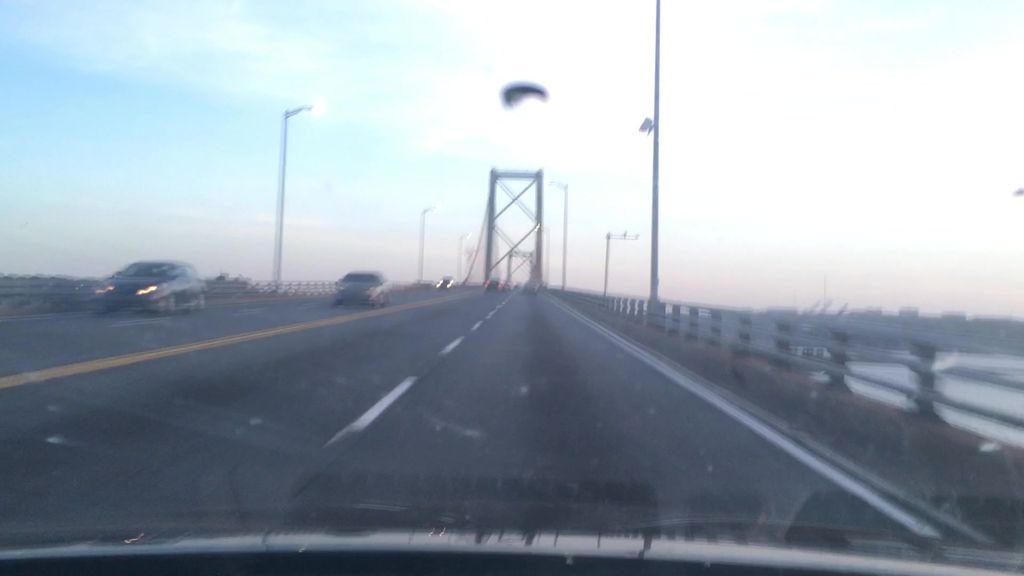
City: halifax